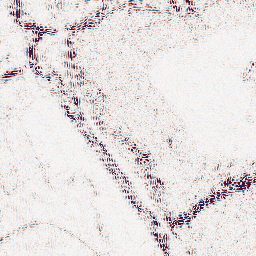
Category: wavelet
Decomposition family: wavelet_dwt
Decomposition parameters: wavelet: coif2
level: 2
Upsampling method: quartic
Upsampling parameters: scale: 2
Upsampling scale: 2